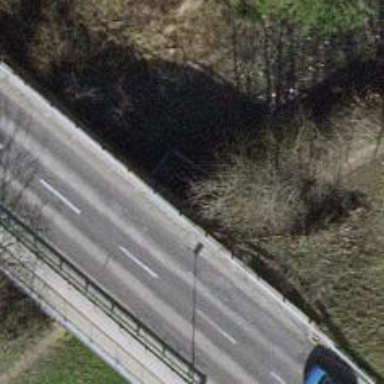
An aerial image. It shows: Path through tunnel.